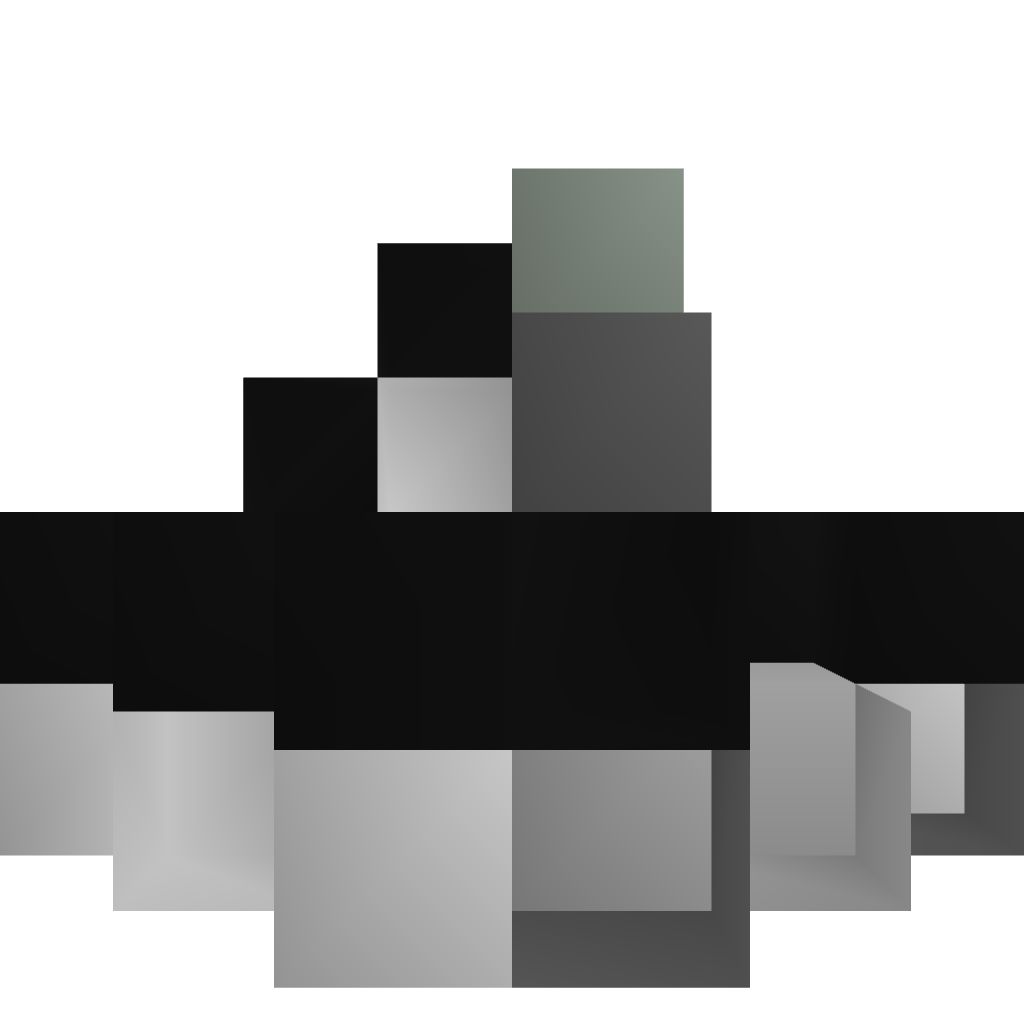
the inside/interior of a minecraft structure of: Compact Angle Cannon